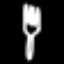
Label: fork